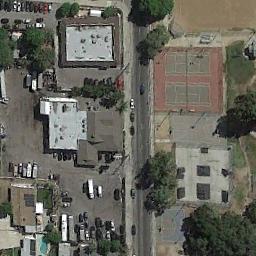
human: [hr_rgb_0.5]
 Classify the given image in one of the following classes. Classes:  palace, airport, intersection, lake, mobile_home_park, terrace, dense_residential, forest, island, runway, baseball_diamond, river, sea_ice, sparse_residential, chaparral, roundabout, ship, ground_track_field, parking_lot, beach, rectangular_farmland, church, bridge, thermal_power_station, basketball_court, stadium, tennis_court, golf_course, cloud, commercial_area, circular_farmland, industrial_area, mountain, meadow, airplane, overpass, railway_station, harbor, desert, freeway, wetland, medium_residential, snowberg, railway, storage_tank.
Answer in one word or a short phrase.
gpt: tennis_court